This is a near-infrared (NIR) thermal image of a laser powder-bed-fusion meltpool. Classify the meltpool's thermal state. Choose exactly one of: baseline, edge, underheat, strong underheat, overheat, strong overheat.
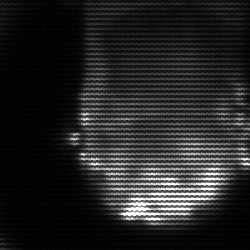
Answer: baseline